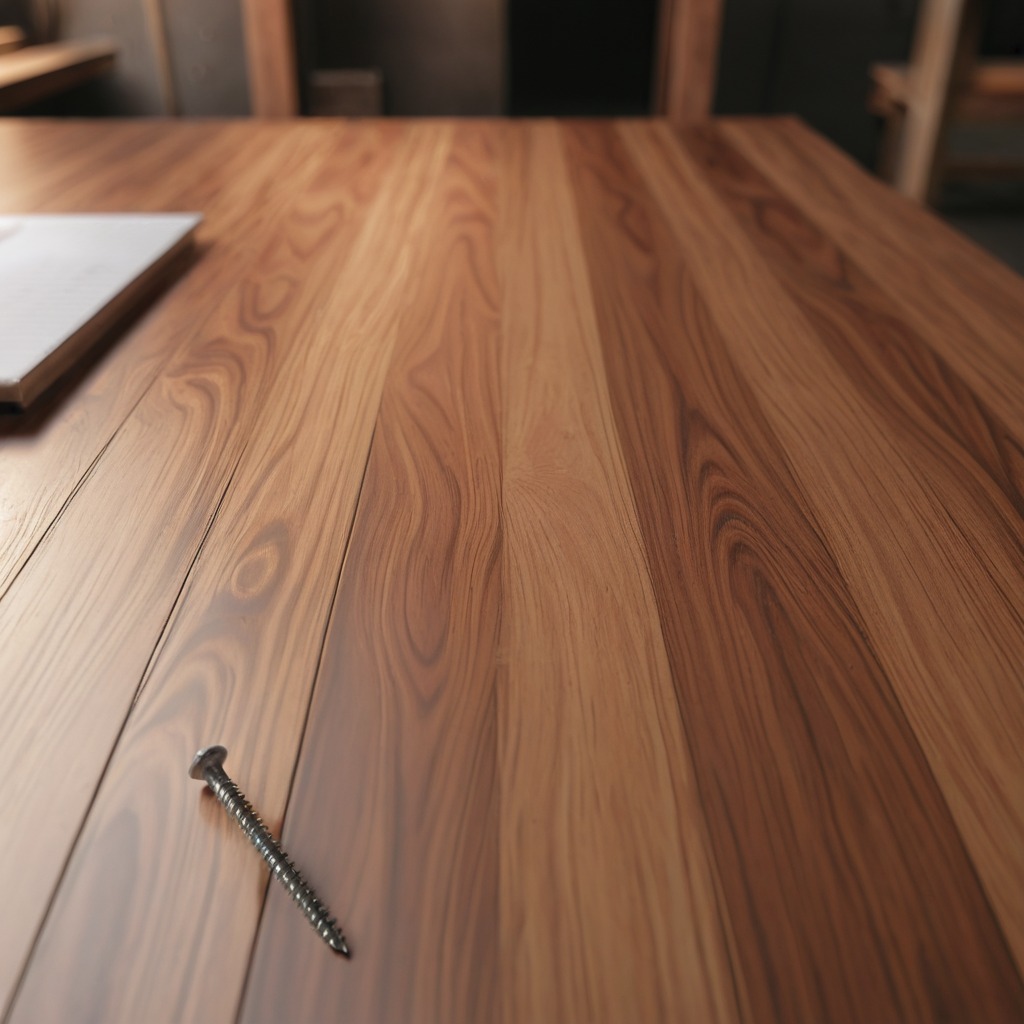
A metal screw is lying on a wooden table in a carpentry studio.